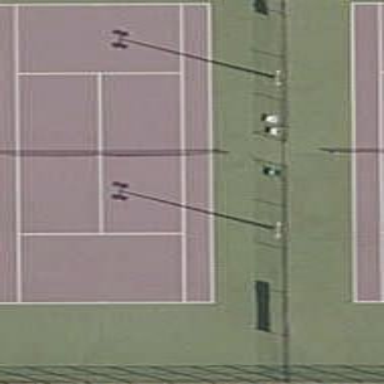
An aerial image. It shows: Tennis court on the leisure land pitch.